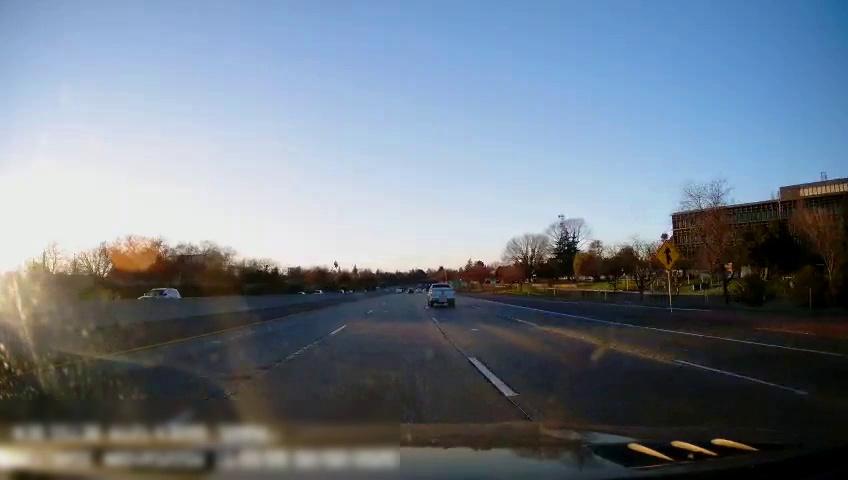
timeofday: Day
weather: Sunny
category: Drivable Space
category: Vehicles | Truck
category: Vehicles | Car
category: Vehicles | SUV
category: Vehicles | Car
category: Lanes | Alternate Lane
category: Lanes | Alternate Lane
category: Lanes | Current Lane
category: Lanes | Current Lane
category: Lanes | Alternate Lane
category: Lanes | Alternate Lane
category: Traffic | Signs
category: Traffic | Signs